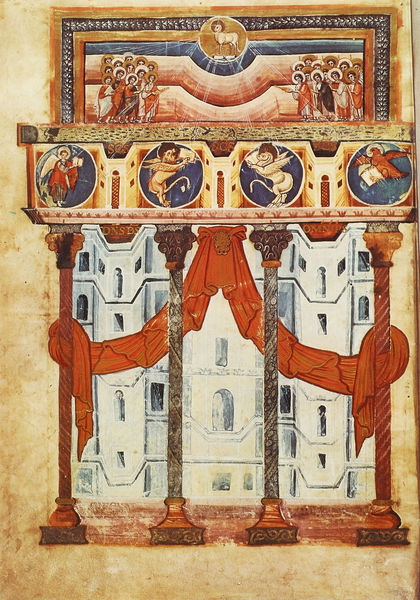
Titel: Soissons Evangeliar
Standort: Herkunftsort: Aachen (EU - D)
Institution: Paris, Bibliothèque Nationale
Schlagwörter: blau, gott, weiß, stadt, fenster, säulen, rot, tuch, malerei, schleife, architektur, johannes, stein, taube, bild, vorhang, häuser, kirche, gold, theater, gotik, pferd, engel, farbe, columns, men, red, religious, white, women, painting, wandmalerei, brown, lamm, buch, burg, medaillon, strahlen, seite, kapitell, gotisch, jesus, angels, heaven, kentaur, wesen, mittelalter, building, heilige, fresko, light, verehrung, jünger, emblem, heilig, jerusalem, fabric, animals, bird, handschrift, wings, ghirlande, markus, apostel, buchmalerei, lamm gottes, fresco, evangelist, evangelisten, lamb, lukas, verhangen, matthäus, manuskript, christian, saints, blessing, arrow, bow, illumination, lion, christendom, halo, holy, symbolic, halos, pillars, apostles, scripture, rusty, griffin, geiligenschein, babys